Interaction volume radius: 5 \u00c5
Interaction volume height: 10 \u00c5
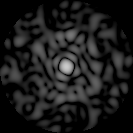
Disorder parameter: 0.8477